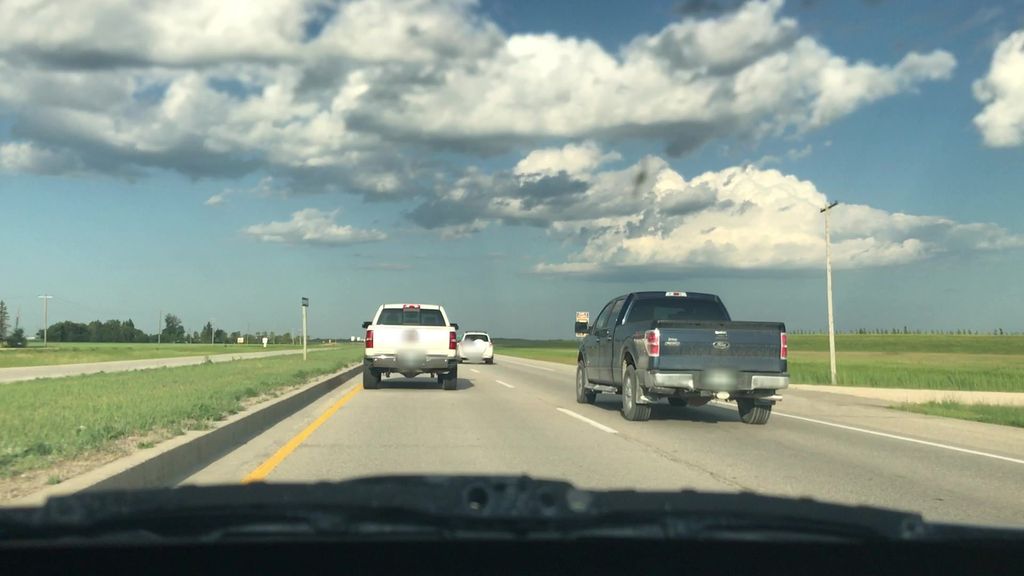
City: winnipeg